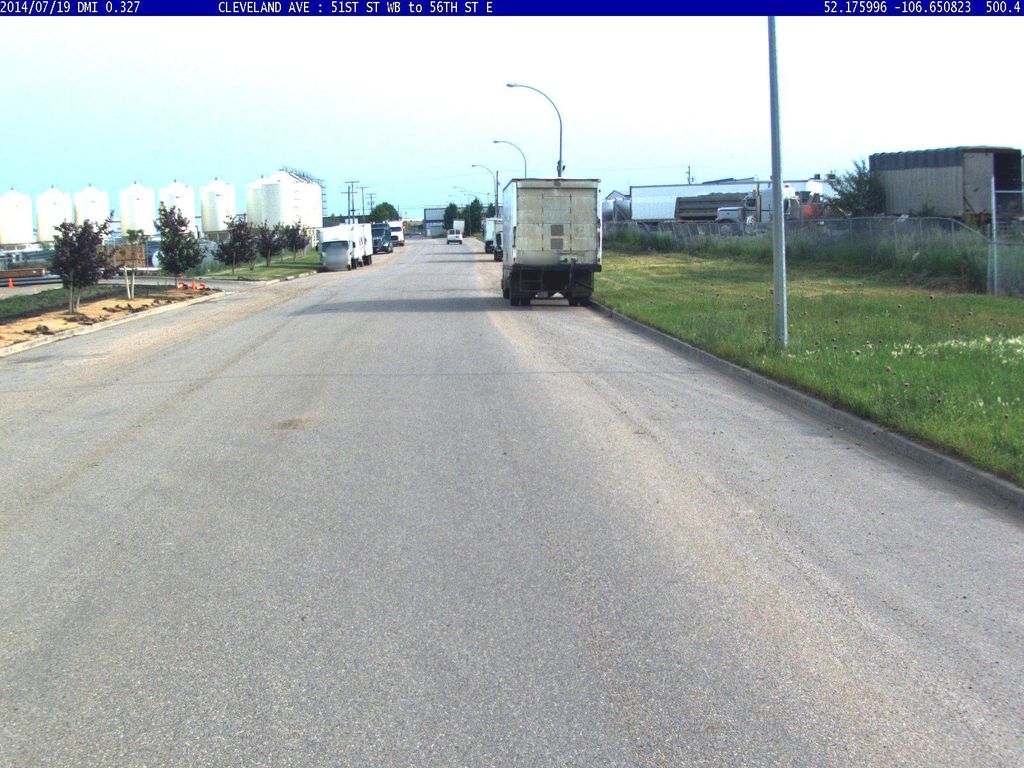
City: saskatoon